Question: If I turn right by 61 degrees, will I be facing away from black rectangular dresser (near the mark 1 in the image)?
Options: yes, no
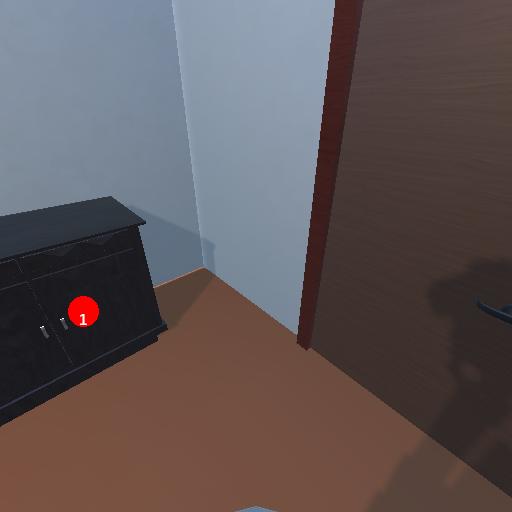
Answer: yes